Field crop: tomato
Growth stage: 1
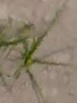
Species: cyperus